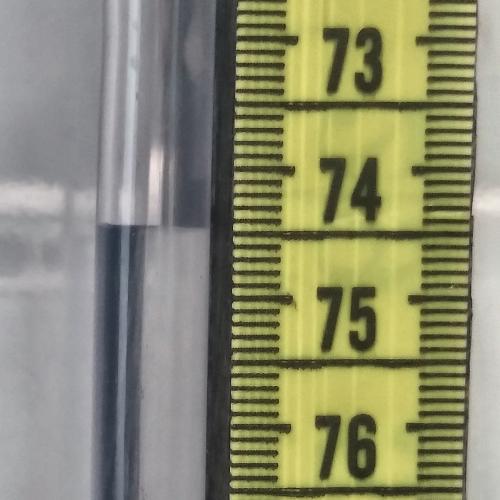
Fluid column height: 74.5 cm